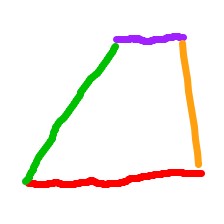
Shape: trapezoid